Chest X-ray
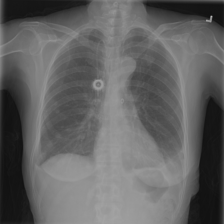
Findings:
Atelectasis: negative
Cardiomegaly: negative
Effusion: positive
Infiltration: negative
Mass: negative
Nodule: positive
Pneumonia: negative
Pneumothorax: negative
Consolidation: negative
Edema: negative
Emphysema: negative
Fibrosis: negative
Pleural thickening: negative
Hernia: negative